Field crop: maize
Growth stage: 2
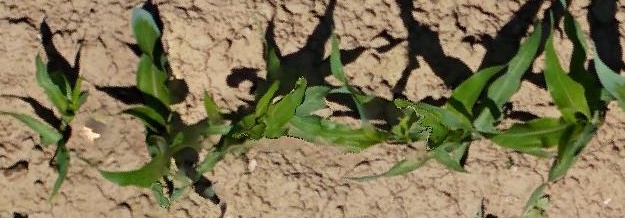
Species: maize